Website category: sports
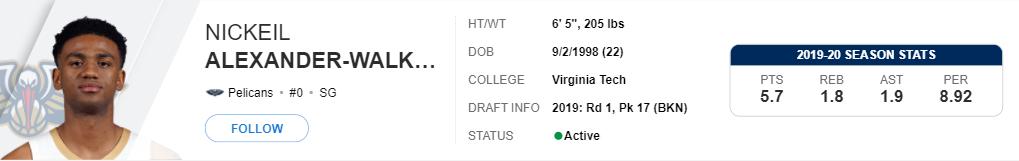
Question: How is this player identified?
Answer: Nickeil Alexander-Walker

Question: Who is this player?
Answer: Nickeil Alexander-Walker

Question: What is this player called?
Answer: Nickeil Alexander-Walker

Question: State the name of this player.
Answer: Nickeil Alexander-Walker

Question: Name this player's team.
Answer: Pelicans

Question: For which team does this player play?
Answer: Pelicans

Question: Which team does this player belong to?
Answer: Pelicans

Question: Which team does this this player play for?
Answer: Pelicans

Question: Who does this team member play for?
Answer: Pelicans

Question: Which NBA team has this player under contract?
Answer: Pelicans

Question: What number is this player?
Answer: #0

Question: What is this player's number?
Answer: #0

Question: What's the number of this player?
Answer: #0

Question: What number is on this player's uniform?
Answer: #0

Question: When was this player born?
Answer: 9/2/1998

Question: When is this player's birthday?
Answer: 9/2/1998

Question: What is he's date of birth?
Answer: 9/2/1998

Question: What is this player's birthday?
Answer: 9/2/1998

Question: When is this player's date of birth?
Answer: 9/2/1998

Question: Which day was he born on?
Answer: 9/2/1998

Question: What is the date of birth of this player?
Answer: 9/2/1998

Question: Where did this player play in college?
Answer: Virginia Tech

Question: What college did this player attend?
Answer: Virginia Tech

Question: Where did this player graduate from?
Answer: Virginia Tech

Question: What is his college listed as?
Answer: Virginia Tech

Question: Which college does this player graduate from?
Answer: Virginia Tech

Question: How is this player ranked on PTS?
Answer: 5.7

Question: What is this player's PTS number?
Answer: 5.7

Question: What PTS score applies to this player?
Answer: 5.7

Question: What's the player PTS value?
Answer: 5.7

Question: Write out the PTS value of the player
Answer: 5.7

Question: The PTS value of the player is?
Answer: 5.7

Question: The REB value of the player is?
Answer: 1.8

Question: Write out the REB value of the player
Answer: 1.8

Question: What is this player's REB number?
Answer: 1.8

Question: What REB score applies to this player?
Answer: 1.8

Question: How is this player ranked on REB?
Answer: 1.8

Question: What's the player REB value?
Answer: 1.8

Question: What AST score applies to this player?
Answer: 1.9

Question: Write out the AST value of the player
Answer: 1.9

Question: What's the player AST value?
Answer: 1.9

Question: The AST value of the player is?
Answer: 1.9

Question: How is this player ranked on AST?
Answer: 1.9

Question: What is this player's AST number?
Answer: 1.9

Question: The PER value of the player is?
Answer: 8.92

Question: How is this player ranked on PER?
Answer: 8.92

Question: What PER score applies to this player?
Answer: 8.92

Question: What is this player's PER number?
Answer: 8.92

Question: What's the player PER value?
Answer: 8.92

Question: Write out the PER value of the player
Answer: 8.92

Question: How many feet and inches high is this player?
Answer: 6' 5"

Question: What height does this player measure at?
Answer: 6' 5"

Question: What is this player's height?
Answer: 6' 5"

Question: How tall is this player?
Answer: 6' 5"

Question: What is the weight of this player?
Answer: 205 lbs

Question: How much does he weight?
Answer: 205 lbs

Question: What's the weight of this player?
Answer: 205 lbs

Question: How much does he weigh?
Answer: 205 lbs

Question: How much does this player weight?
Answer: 205 lbs